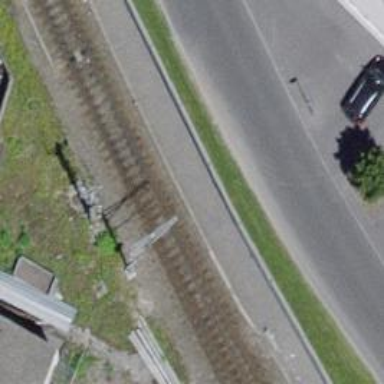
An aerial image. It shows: Railway switch.